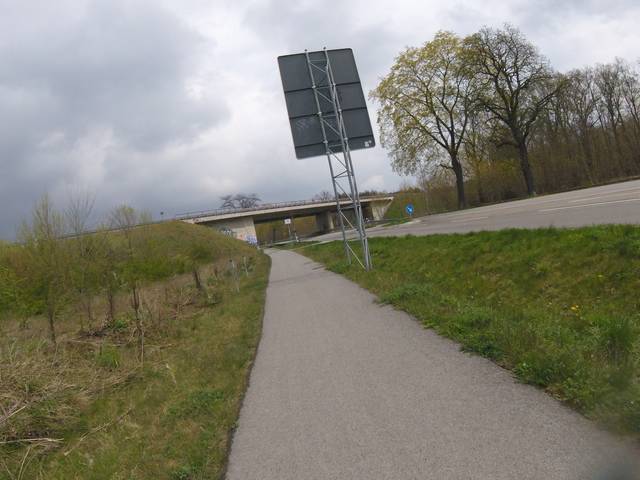
Region: Germany
Coordinates: 52.28, 13.608